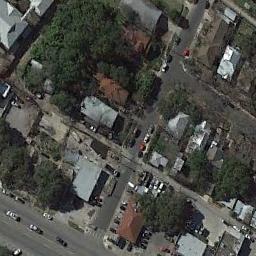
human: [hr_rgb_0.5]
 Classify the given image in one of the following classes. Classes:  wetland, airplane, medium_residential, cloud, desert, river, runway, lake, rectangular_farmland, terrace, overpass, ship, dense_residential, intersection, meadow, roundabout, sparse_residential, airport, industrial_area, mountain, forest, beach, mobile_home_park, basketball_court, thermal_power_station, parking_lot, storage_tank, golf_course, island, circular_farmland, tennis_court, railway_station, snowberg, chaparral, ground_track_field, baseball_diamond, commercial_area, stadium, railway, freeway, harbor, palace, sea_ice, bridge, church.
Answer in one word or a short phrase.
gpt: medium_residential